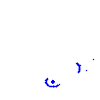
Particle: proton